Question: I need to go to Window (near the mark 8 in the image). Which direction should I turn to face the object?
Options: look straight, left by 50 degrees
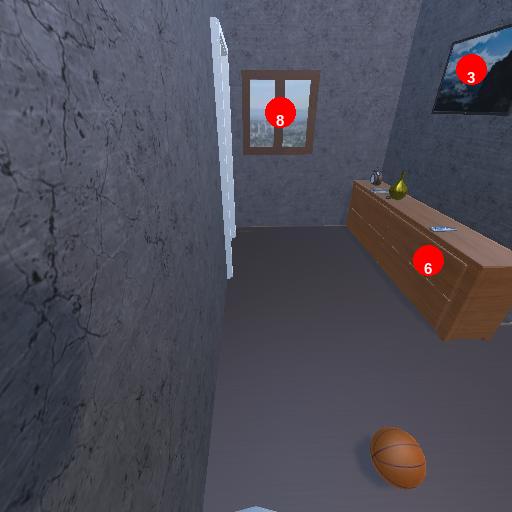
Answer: look straight